Question: In new FontAwesome 4.0.0 there is css styles for stacked items.
'''
<span class="fa-stack">
<i class="fa fa-square-o fa-stack-2x"></i>
<i class="fa fa-twitter fa-stack-1x"></i>
</span>
.fa-stack {
position: relative;
display: inline-block;
width: 2em;
height: 2em;
line-height: 2em;
vertical-align: middle;
}
.fa-stack-1x,
.fa-stack-2x {
position: absolute;
width: 100%;
text-align: center;
}
.fa-stack-1x {
line-height: inherit;
}
.fa-stack-2x {
font-size: 2em;
}
.fa-square-o:before {
content: "
096";
}
'''

I want to do it only without using nested 'span' and 'i', just only with some css-classes
'''
.myclass1 { ... }
.myclass2 { ... }
<span class=".... myclass2" />
'''
What is the simplest method to achieve the same result (using fa content classes ?)
:
or is something like the following possible ?
'''
.myclass1:before { content: '<span class="fa-stack">
<i class="fa fa-square-o fa-stack-2x"></i>
<i class="fa fa-twitter fa-stack-1x"></i>
</span>' }
<span class=".... myclass1" />
'''
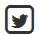
Answer: (edited)
This is not possible with 'fa-*' classes, because there is no possibility to determine the order of stacked icons: in CSS 'class="foo bar"' is the same as 'class="bar foo"'
On the other side, you can define your own class and style it to achieve - i.e you'll need one custom class per every pair (e.g 'fa-times' stacked on 'fa-square').
In order to achieve this, use ':before' and ':after' selectors (and absolute positioning - <URL>.
It also seems (tested using 'background' property) that ':after' element is on top of ':before' if you use absolute positioning. In case that's not true, you cvan always use 'z-index' to order those two elements manually.